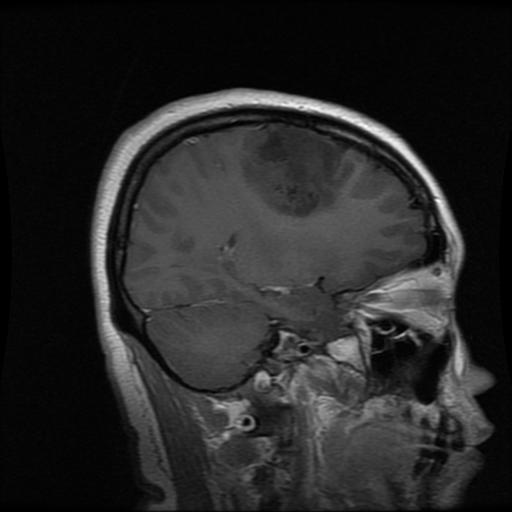
Label: glioma